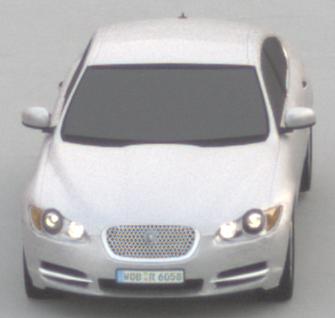
Make: Jaguar
Model: XF 3.0 V6
Detailed model: XF (X250) Limousine
Model produced from: 2010/02
Model produced until: 2010/10
Doors: 4
Color: white
Road condition: dry road
Daytime: sunrise or sunset
Contrast: low contrast